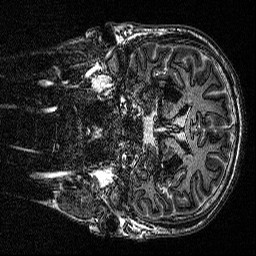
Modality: MP2RAGE
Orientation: coronal
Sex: male
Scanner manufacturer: siemens
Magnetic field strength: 3 T
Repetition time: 5 s
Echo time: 0.00292 s